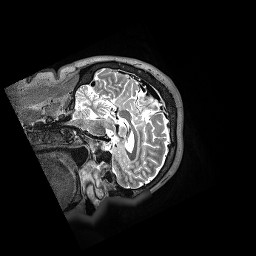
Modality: T2w
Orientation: sagittal
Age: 52
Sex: female